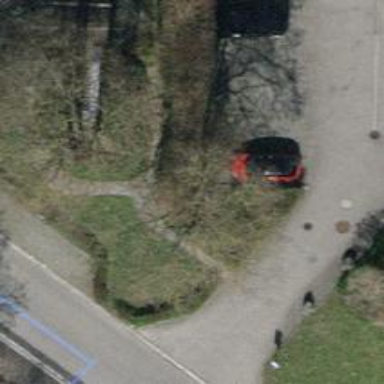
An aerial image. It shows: Urban tree adds touch of nature to the surroundings.